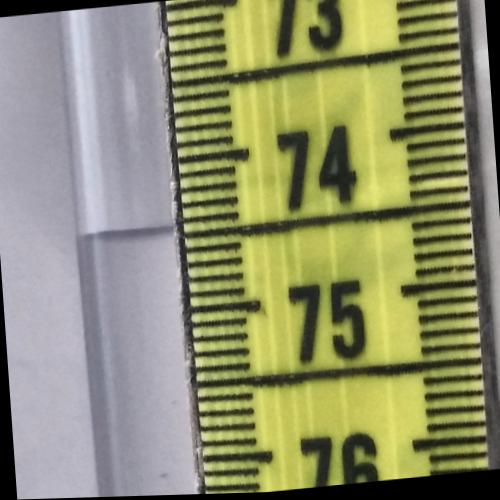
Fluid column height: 74.4 cm